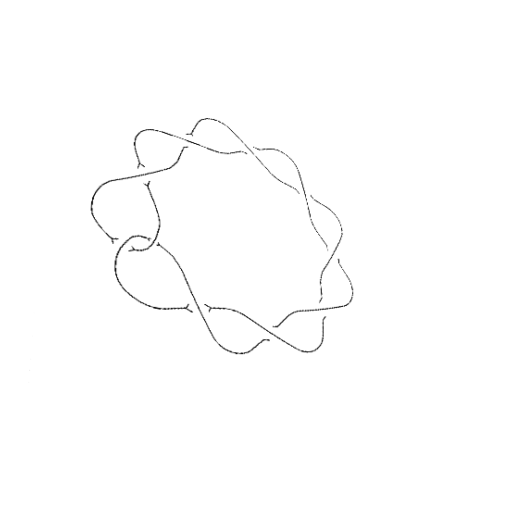
Crossing number: 10